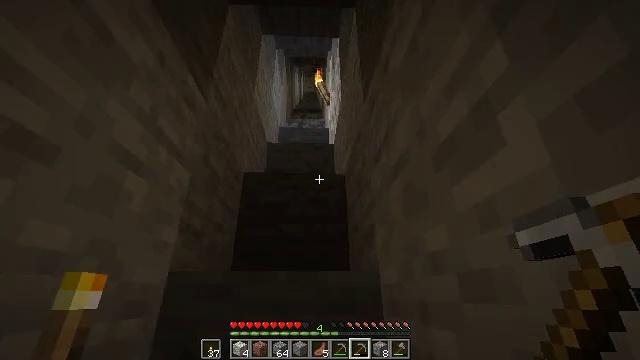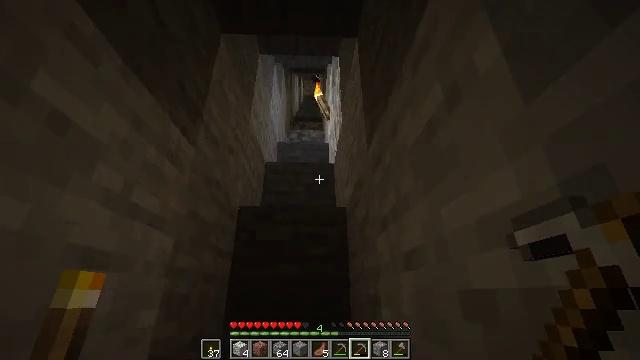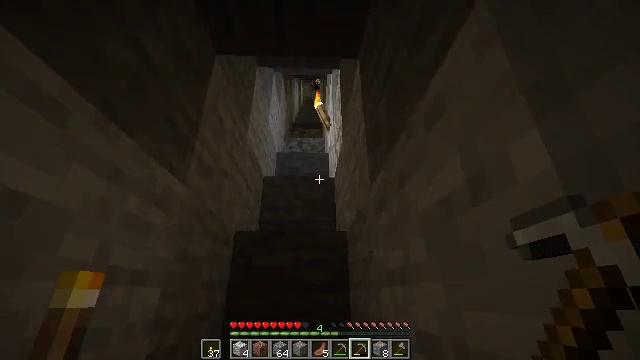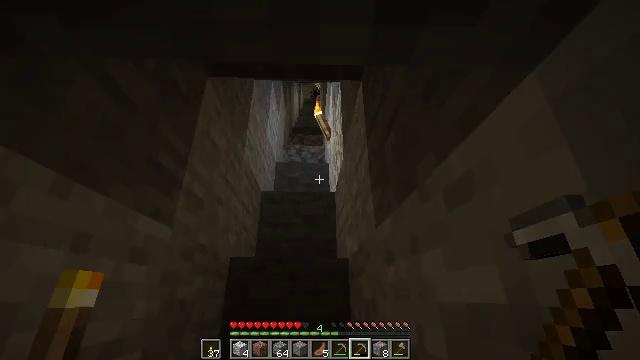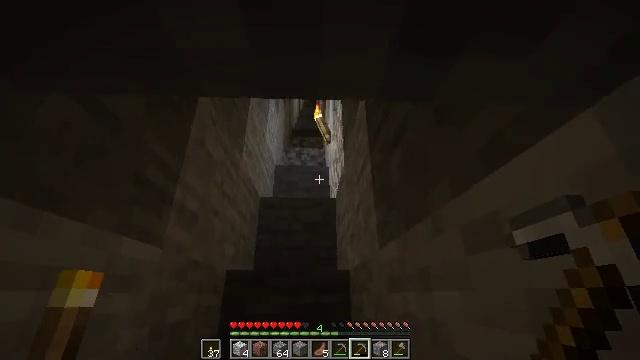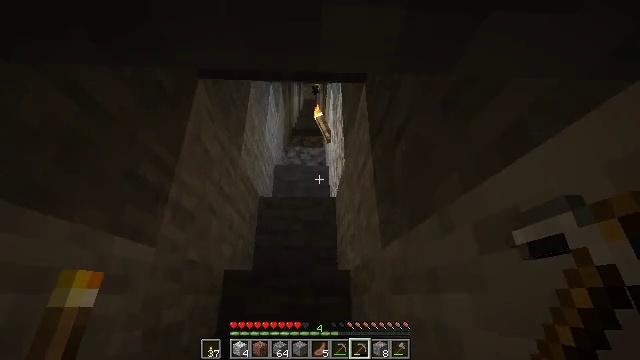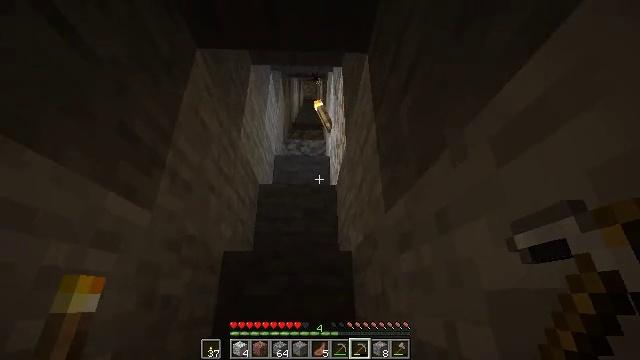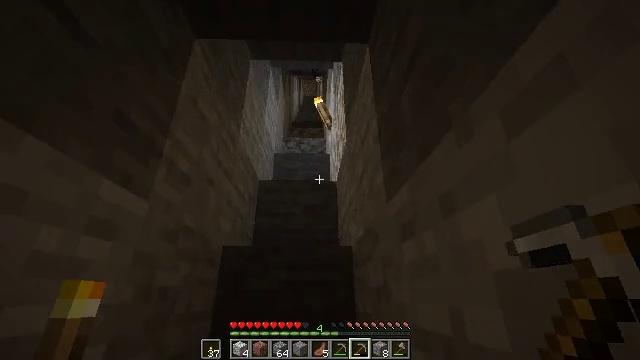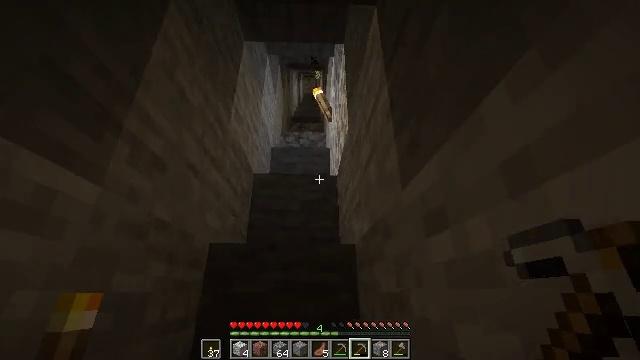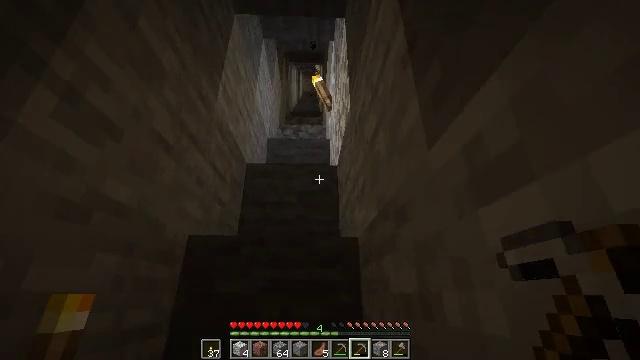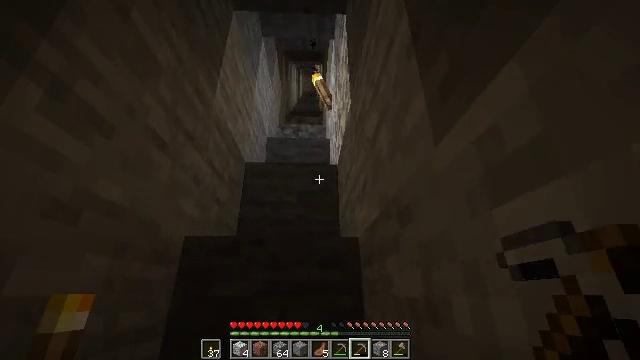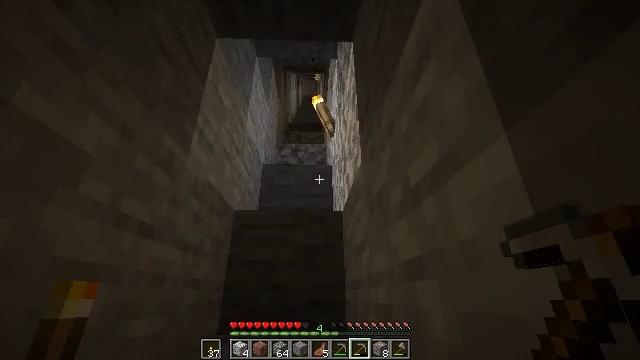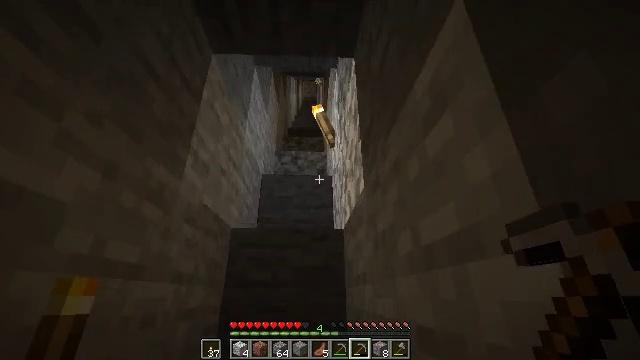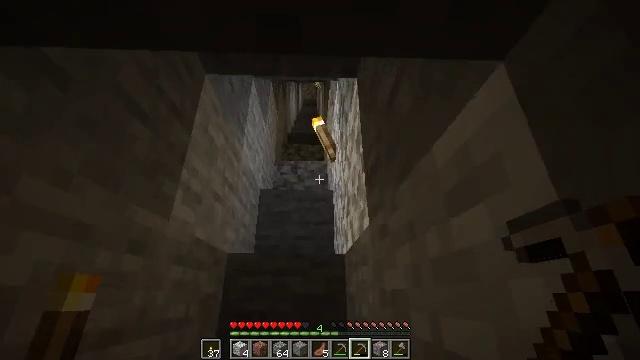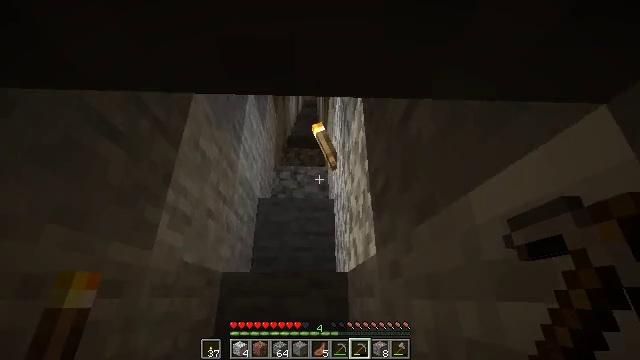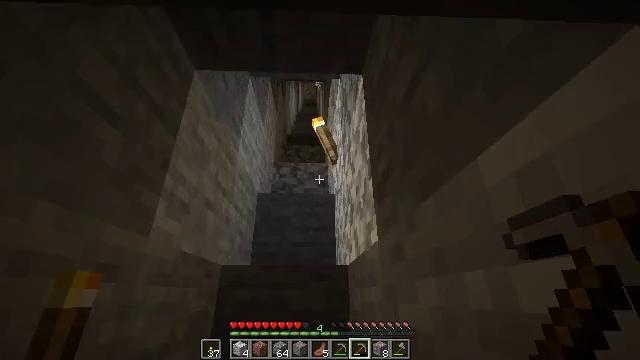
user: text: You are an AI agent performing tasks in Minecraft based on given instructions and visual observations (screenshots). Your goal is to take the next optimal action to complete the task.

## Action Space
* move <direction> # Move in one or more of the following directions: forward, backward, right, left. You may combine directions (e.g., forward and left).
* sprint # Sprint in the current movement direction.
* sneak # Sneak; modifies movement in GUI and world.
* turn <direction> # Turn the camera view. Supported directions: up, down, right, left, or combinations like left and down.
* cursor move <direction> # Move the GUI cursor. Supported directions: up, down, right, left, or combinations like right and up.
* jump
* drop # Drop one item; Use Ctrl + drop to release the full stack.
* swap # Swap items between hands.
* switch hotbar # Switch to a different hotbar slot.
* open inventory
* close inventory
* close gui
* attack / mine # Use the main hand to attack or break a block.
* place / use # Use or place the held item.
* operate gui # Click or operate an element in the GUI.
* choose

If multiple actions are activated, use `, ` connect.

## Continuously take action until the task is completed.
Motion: motion action
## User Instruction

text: Remove gravel from the inventory.
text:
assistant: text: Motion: move forward, jump
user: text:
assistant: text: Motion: move forward, jump
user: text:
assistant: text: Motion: move forward, jump
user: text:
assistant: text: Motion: move forward, jump
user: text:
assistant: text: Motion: move forward, jump
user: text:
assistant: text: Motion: move forward, jump
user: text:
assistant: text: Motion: move forward, jump
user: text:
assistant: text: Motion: move forward, jump
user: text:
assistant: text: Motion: move forward, jump
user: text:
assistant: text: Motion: move forward, jump
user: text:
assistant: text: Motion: move forward, jump
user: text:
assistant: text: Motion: move forward, jump
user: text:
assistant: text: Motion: move forward, jump
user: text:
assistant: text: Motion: move forward, jump
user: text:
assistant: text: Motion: move forward
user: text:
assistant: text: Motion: move forward
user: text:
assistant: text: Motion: move forward
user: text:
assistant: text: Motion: move forward
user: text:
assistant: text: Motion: move forward
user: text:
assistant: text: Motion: move forward
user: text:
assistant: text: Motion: move forward
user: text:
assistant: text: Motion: move forward, jump
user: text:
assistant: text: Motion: move forward, jump
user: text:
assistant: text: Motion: move forward
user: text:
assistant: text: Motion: move forward
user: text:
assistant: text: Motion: move forward
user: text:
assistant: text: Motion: move forward
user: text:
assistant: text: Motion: move forward
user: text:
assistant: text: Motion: move forward
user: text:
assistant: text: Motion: move forward, jump